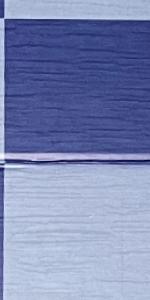
Label: Empty